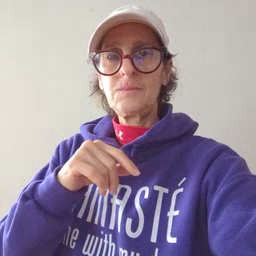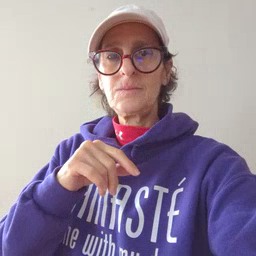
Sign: mouse